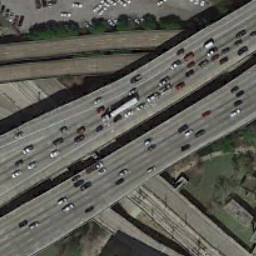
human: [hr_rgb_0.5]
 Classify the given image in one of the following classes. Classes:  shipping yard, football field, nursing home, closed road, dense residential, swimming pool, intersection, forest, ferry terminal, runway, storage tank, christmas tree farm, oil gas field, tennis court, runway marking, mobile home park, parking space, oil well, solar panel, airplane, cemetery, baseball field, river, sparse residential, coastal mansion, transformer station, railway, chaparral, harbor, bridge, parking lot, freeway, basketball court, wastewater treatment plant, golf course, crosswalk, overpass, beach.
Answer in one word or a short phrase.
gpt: overpass